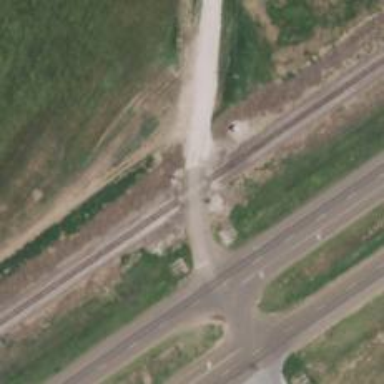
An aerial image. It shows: Level crossing along the railway.